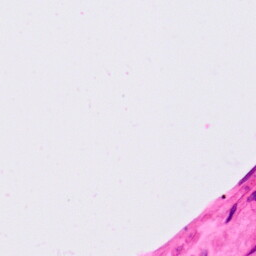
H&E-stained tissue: Lung